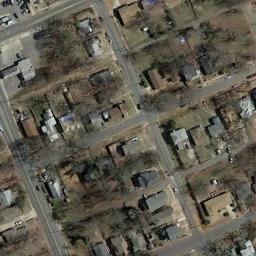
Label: medium_residential